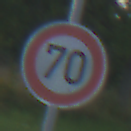
Verkehrszeichen: Geschwindigkeit70
Umgebung: Outdoor, Nature
Tageszeit: MorningAfternoon
Wetter: PartlyCloudy
Licht: Natural
Jahreszeit: NotSpecified
Kontrast: MediumContrast